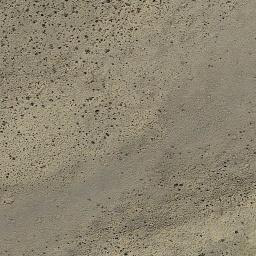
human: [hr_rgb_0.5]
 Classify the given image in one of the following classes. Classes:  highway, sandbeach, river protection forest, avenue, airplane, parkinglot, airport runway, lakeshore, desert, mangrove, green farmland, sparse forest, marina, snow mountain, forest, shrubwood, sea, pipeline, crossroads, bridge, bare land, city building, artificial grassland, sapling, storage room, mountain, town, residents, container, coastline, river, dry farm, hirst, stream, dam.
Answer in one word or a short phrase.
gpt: bare land